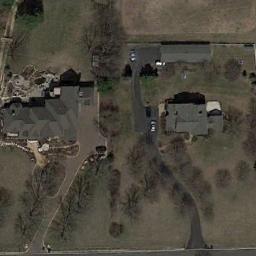
Label: residential